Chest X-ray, PA view. Patient: 31 years old, sex F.
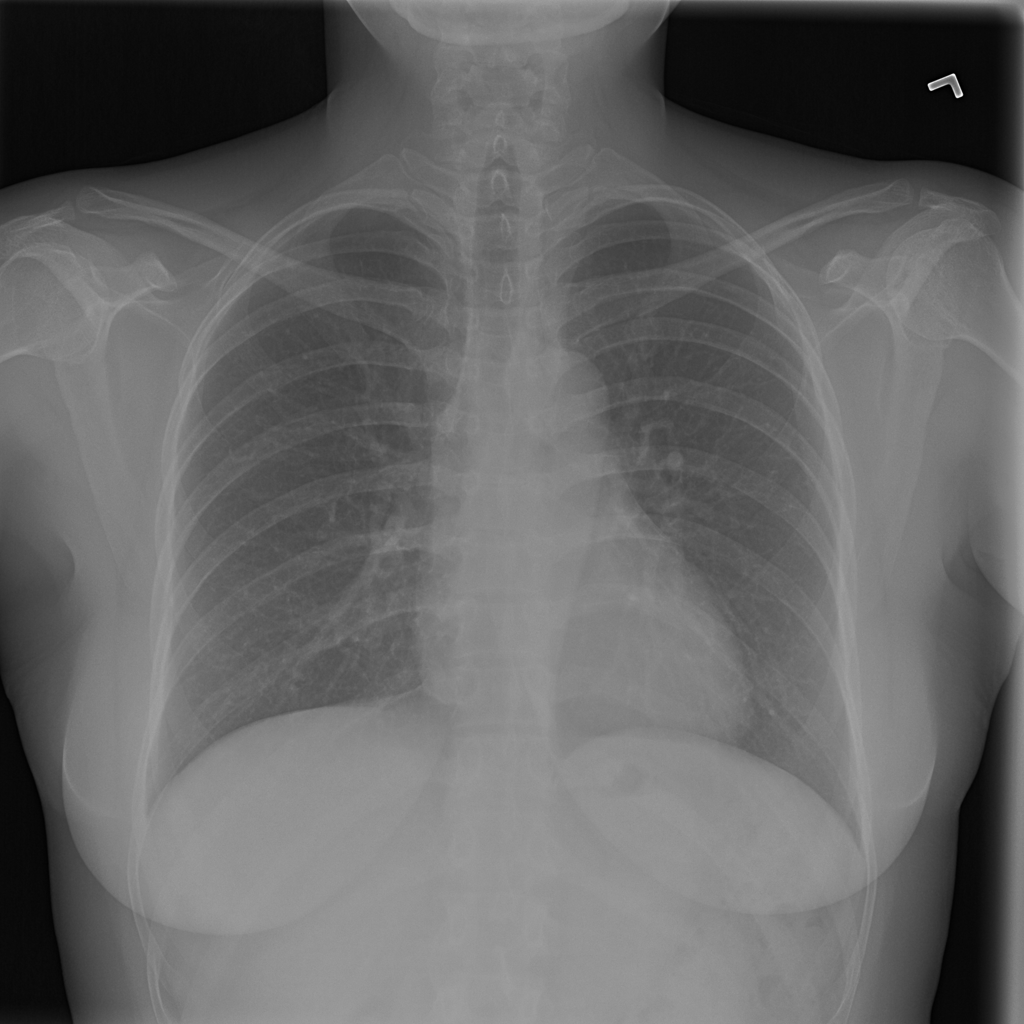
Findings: No Finding